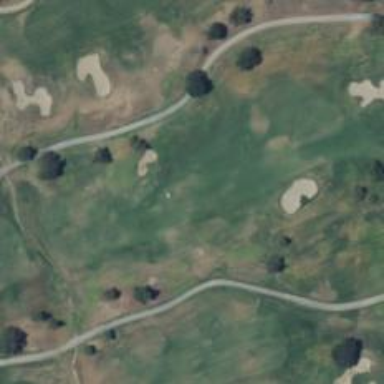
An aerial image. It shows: View of golf hole.